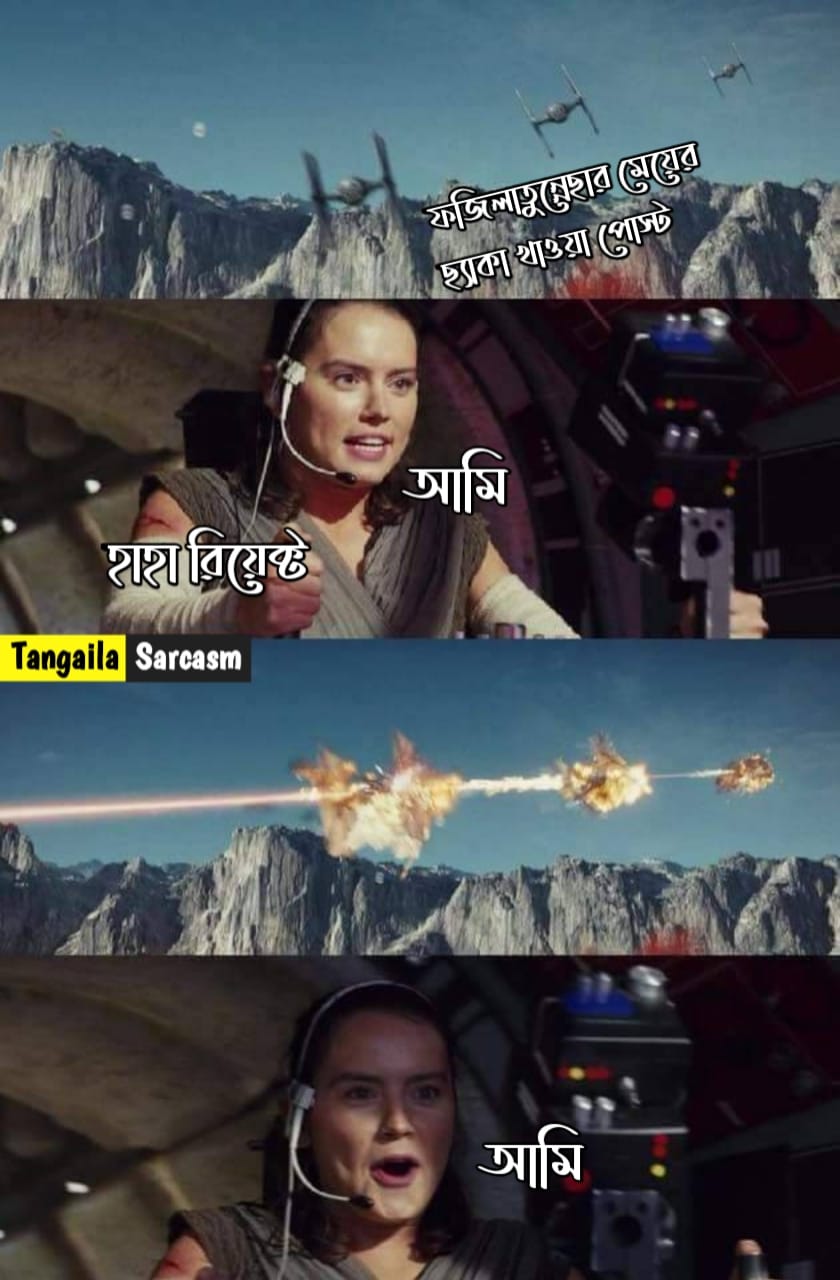
Caption: ফজিলাতুন্নেছার মেয়ের ছ্যাকা খাওয়া পোস্ট    হাহা রিয়েক্ট    আমি    আমি
Label: hate